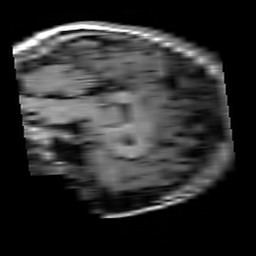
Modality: T1w
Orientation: sagittal
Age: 20
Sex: female
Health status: healthy
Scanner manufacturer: siemens
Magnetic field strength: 3 T
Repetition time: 4.1 s
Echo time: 0.0085 s